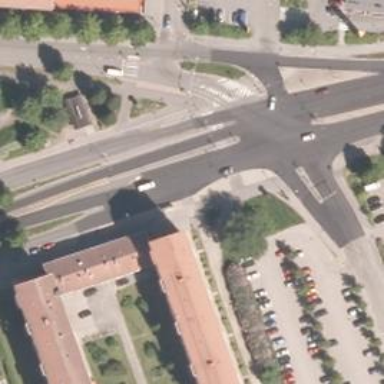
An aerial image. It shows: Railway crossing.